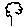
Label: tree